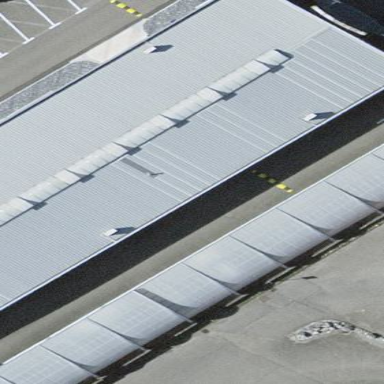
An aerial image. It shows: View of roof of building.